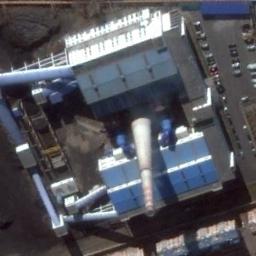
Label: thermal_power_station